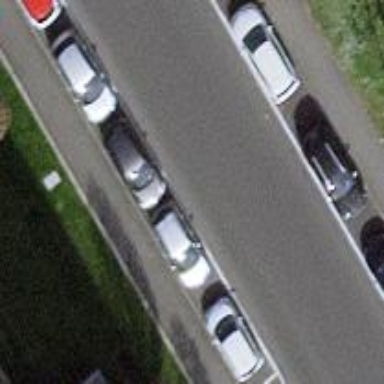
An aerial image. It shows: Street-side parking with parallel orientation.